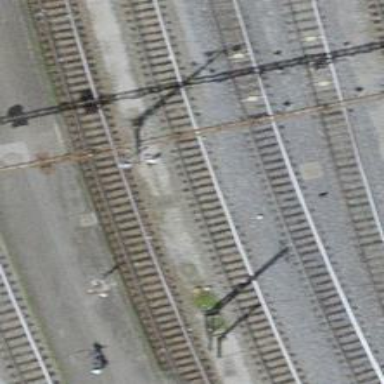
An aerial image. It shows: Railway signal.